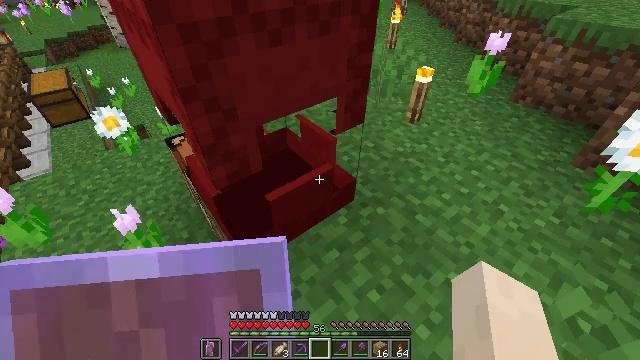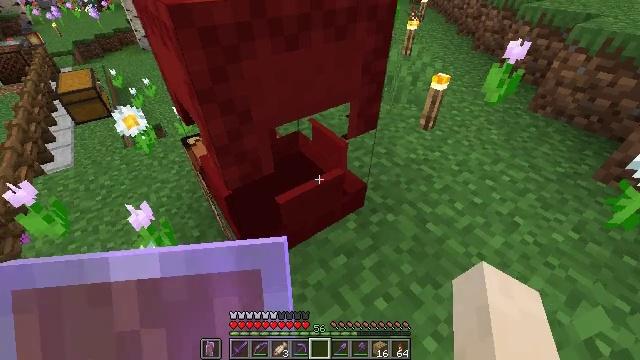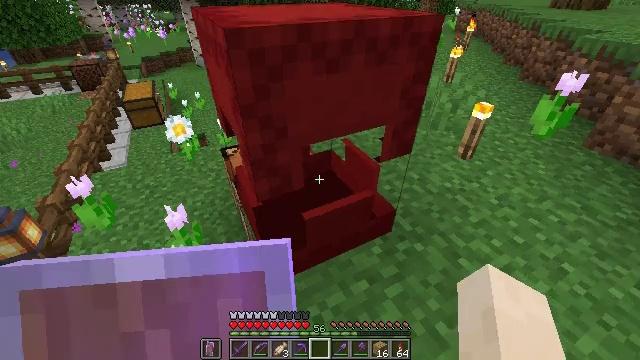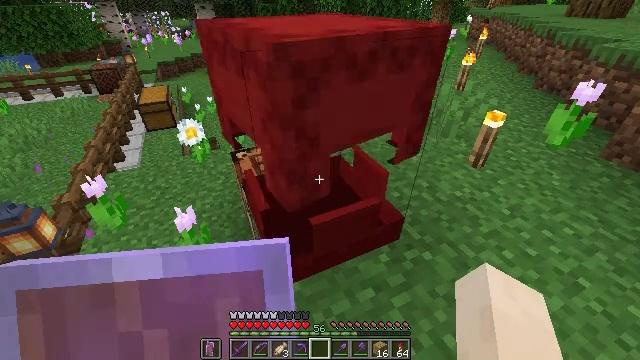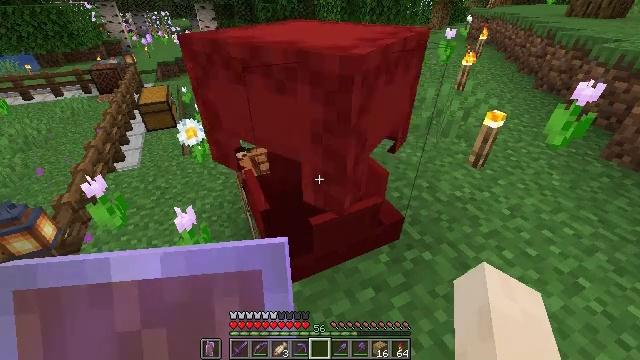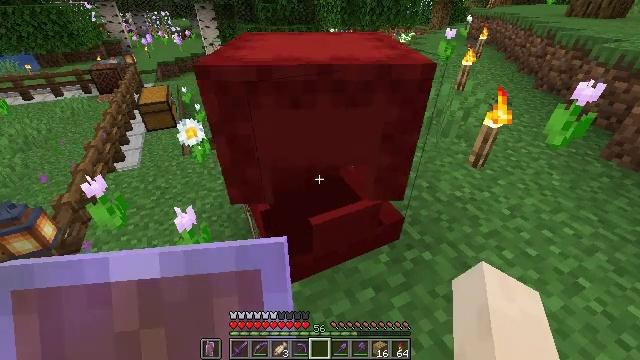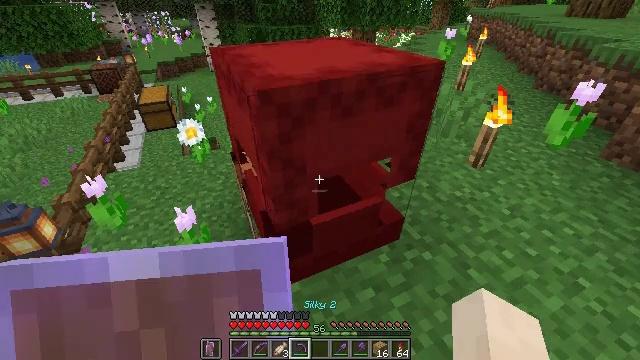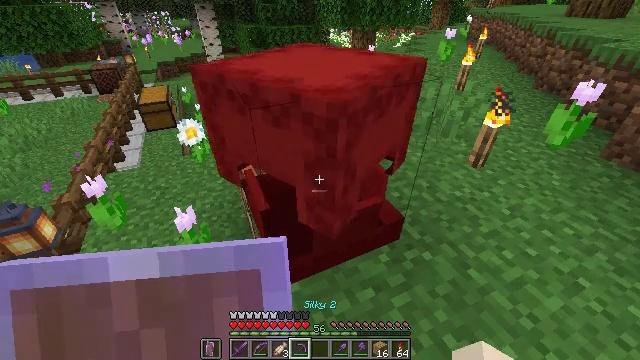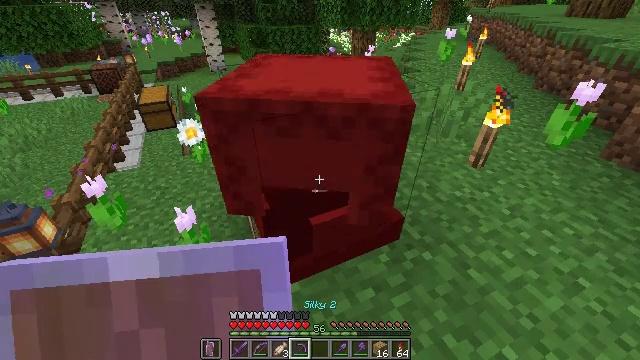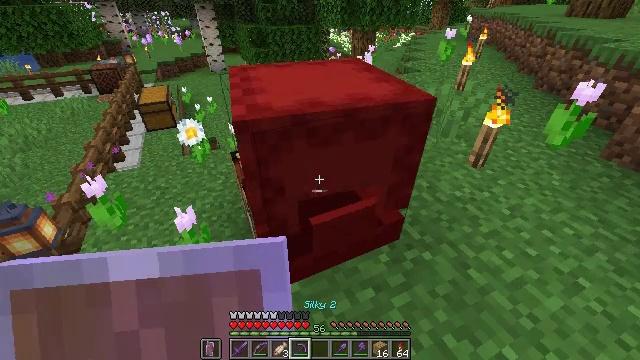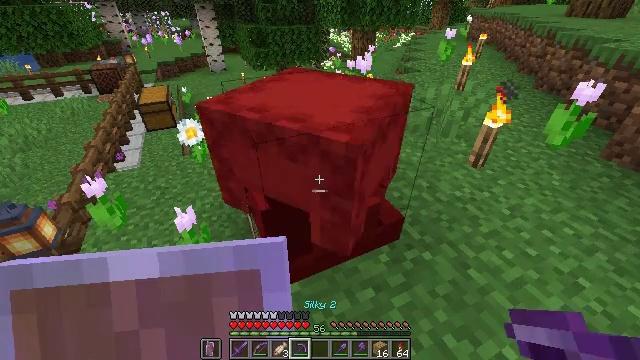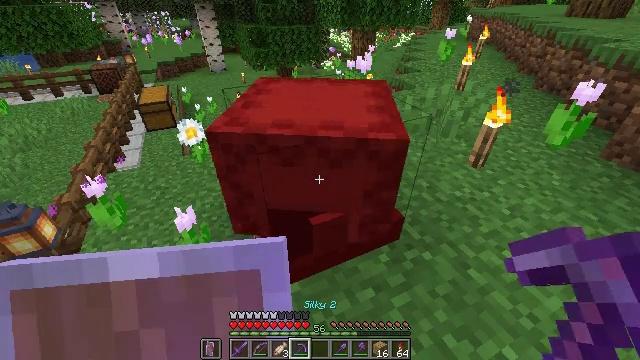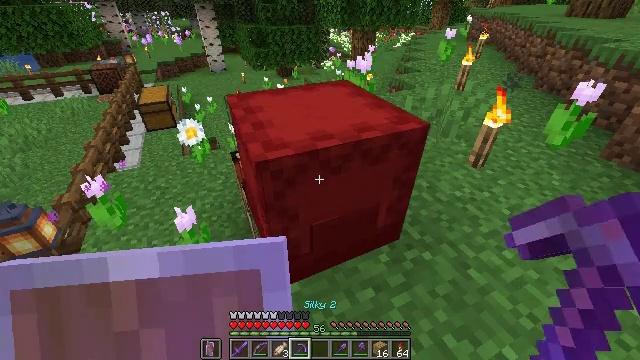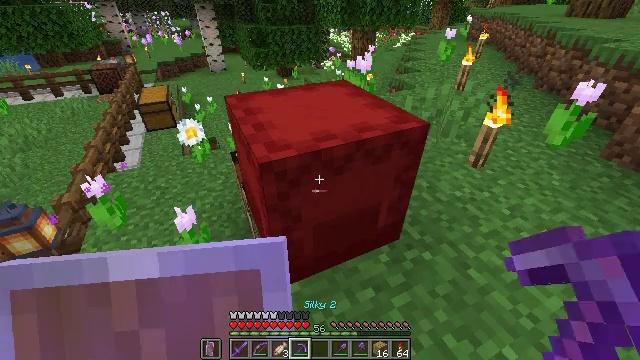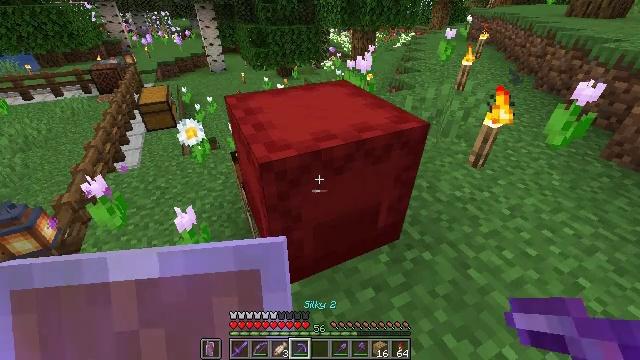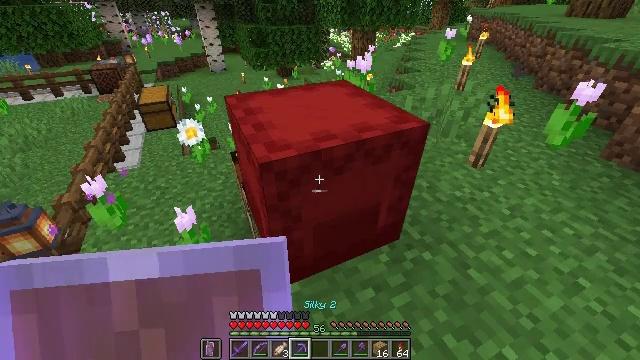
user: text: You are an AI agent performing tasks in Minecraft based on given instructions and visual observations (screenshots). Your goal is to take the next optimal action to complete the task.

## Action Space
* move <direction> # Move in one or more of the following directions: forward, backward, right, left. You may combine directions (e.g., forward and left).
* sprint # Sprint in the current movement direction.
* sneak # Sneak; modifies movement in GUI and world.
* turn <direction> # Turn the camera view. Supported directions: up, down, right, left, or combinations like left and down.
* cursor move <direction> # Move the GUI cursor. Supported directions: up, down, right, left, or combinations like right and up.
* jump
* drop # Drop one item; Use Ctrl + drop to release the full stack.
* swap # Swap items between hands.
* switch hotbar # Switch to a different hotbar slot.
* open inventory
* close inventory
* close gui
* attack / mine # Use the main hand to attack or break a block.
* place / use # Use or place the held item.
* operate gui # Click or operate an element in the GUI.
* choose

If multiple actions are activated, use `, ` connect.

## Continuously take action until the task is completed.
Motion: motion action
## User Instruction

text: Collect the red shulker box into your inventory.
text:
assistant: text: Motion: turn left
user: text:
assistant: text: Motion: turn left and up
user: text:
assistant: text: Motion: turn left and up
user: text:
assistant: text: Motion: no_op
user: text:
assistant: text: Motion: no_op
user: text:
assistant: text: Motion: no_op
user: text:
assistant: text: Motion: no_op
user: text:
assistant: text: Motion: no_op
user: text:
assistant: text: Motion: no_op
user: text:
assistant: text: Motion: no_op
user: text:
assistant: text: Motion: no_op
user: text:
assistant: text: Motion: no_op
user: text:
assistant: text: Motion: no_op
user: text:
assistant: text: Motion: no_op
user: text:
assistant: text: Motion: no_op
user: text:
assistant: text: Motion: no_op
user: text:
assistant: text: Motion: attack / mine
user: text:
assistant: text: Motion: attack / mine
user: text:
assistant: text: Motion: move forward, attack / mine
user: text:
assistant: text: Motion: move forward, attack / mine
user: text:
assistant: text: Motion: move forward, attack / mine
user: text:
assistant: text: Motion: move forward
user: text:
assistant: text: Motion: move forward
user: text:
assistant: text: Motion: move forward, turn left and down
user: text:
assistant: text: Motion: move forward, turn left and down
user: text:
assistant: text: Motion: move forward, turn left and down
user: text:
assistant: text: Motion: move forward, turn left and down, attack / mine
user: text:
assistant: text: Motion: turn left and down, attack / mine
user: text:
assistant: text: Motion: attack / mine
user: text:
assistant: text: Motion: attack / mine